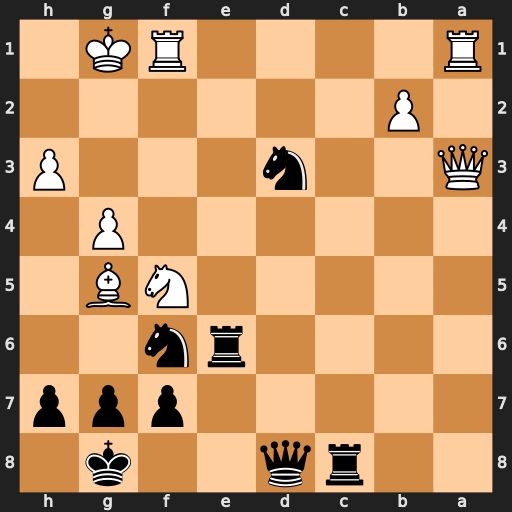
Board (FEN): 2rq2k1/5ppp/4rn2/5NB1/6P1/Q2n3P/1P6/R4RK1
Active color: b
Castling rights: -
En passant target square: -
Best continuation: Qb6+ Be3 Rxe3